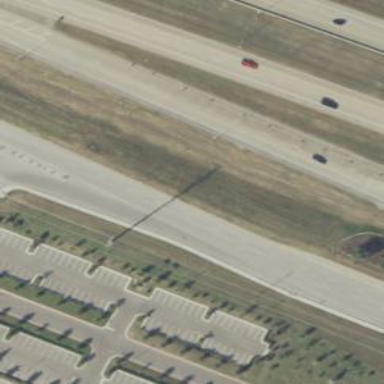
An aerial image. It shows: Unclassified road with frontage road.